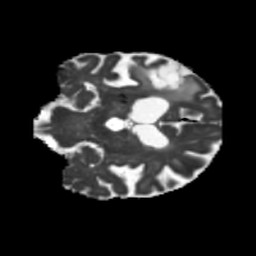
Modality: MD
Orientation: coronal
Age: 69
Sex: male
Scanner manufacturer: siemens
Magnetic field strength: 3 T
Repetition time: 5.25 s
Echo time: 0.08 s